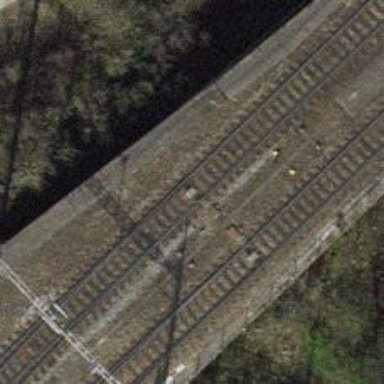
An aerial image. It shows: Railway switch.